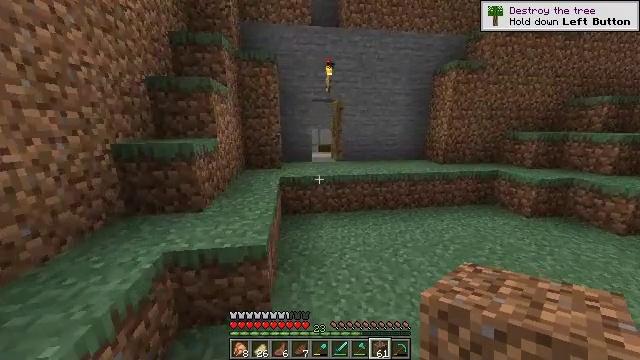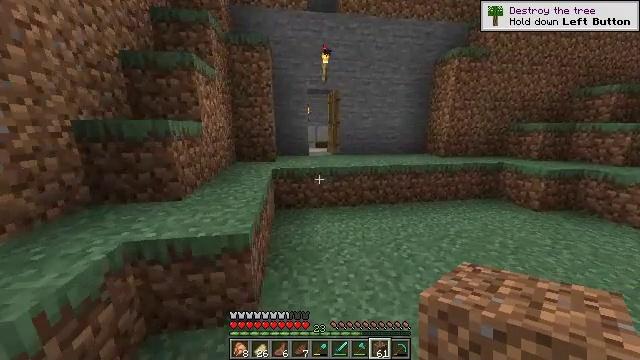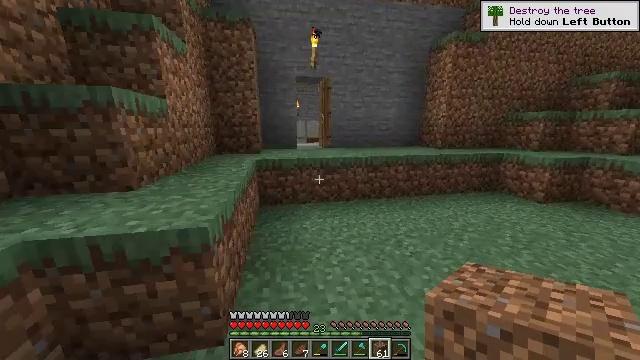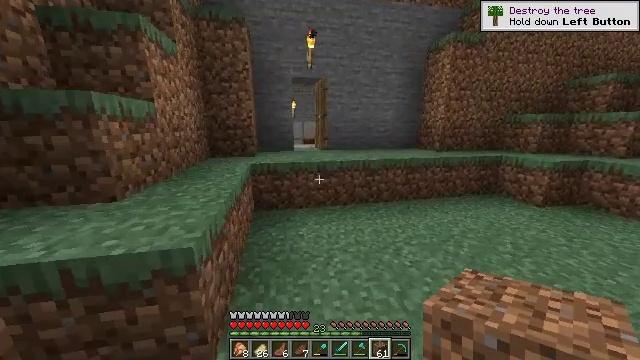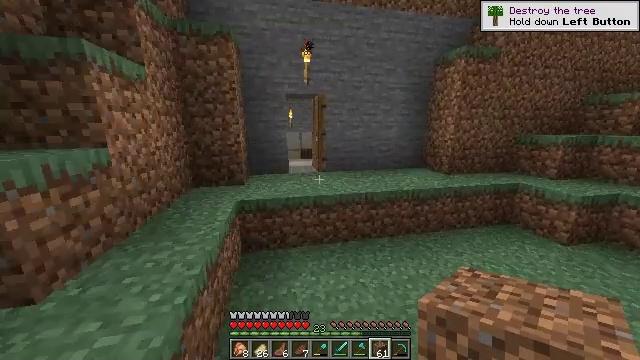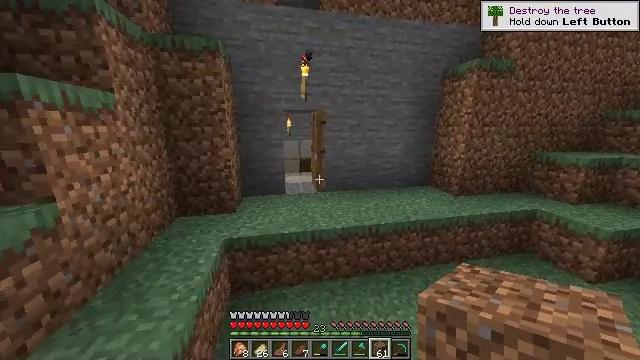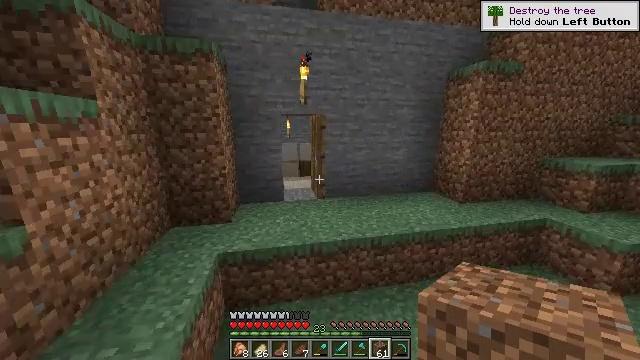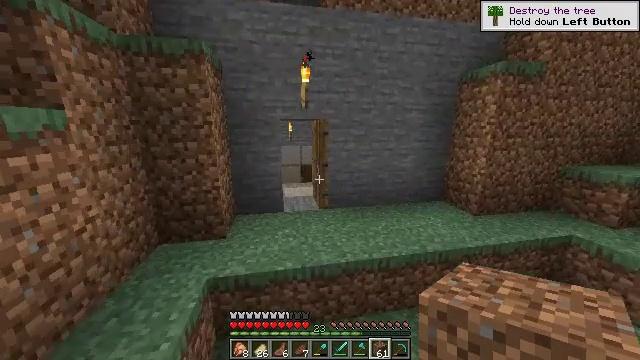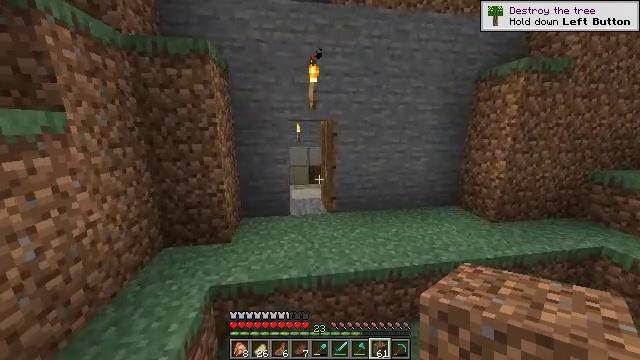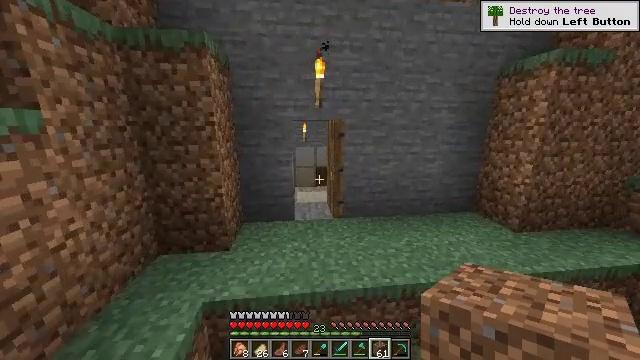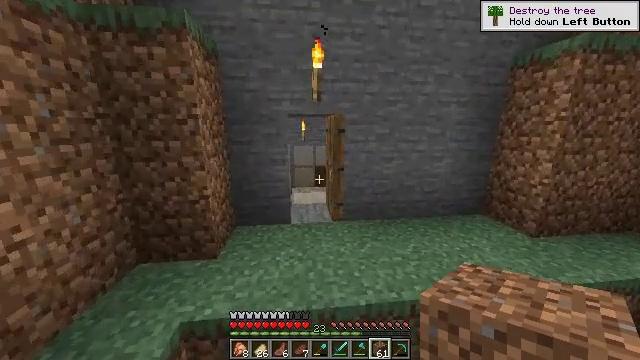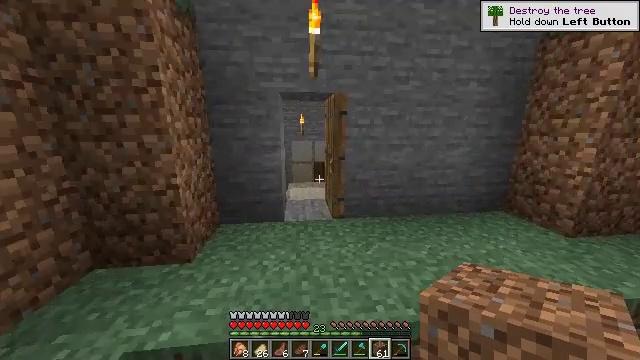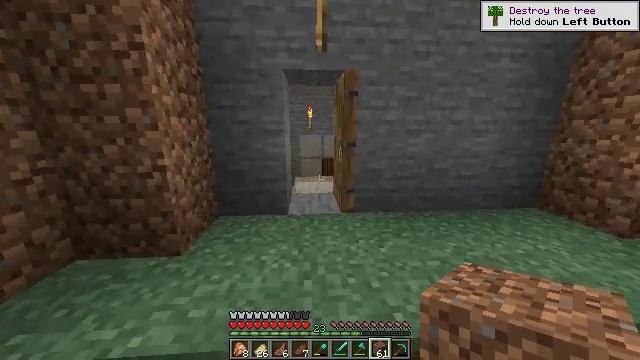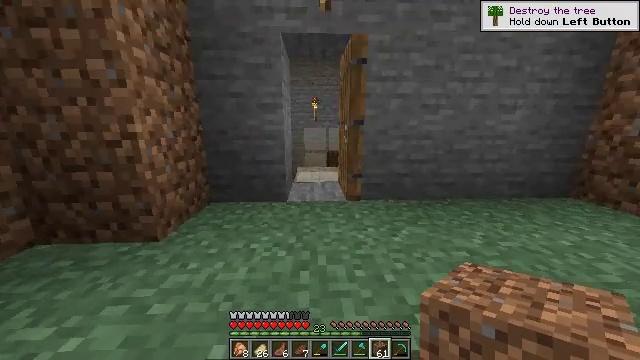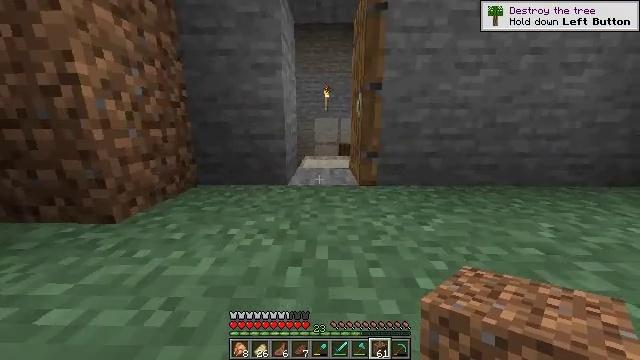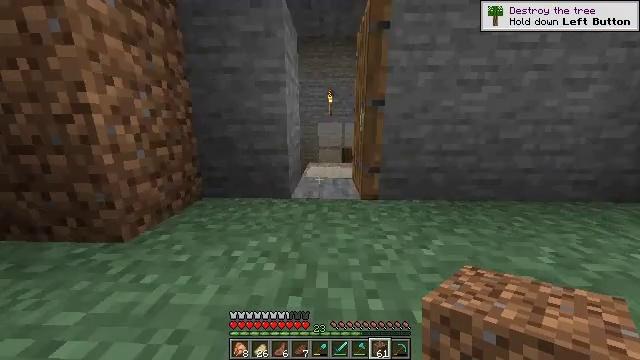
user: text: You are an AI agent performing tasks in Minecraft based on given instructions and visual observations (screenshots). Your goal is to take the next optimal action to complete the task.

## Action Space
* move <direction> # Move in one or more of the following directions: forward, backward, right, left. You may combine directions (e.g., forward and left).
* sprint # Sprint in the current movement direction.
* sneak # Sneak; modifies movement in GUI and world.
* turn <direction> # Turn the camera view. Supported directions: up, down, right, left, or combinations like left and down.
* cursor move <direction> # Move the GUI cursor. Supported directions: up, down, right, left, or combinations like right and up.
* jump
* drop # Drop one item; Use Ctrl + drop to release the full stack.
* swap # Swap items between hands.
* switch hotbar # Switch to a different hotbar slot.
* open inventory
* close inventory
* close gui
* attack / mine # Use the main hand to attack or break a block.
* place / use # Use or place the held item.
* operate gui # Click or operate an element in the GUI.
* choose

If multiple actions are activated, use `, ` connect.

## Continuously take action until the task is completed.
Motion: motion action
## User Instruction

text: Clear the sweet berry bush to collect the sweet berries.
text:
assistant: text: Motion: move forward, jump
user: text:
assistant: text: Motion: move forward, sprint, turn right, jump
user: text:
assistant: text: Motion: move forward, sprint, jump
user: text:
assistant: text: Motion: move forward, sprint, jump
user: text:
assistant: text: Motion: move forward, sprint, jump
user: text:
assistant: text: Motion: move forward, jump
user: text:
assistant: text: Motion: move forward, jump
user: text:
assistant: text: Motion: move forward, turn left, jump
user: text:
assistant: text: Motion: move forward, turn left, jump
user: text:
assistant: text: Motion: move forward, jump
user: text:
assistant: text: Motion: move forward, jump
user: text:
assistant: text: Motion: move forward, turn left, jump
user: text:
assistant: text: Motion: move forward, sprint, turn left, jump
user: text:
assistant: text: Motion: move forward, sprint, turn left, jump
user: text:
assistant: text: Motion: move forward, sprint, turn left, jump
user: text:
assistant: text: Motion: move forward, sprint, jump
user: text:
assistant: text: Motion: move forward, jump
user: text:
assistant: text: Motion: move forward, jump
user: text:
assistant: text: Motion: move forward, jump
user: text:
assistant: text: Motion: move forward
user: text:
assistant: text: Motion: move forward, turn left
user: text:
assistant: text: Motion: move forward, turn left
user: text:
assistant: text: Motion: move forward, sprint
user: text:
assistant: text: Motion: move forward, sprint
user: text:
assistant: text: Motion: move forward, sprint
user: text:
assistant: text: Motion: move forward, sprint
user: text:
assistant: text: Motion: move forward
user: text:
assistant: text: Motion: move forward
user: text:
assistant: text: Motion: move forward
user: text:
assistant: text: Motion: move forward